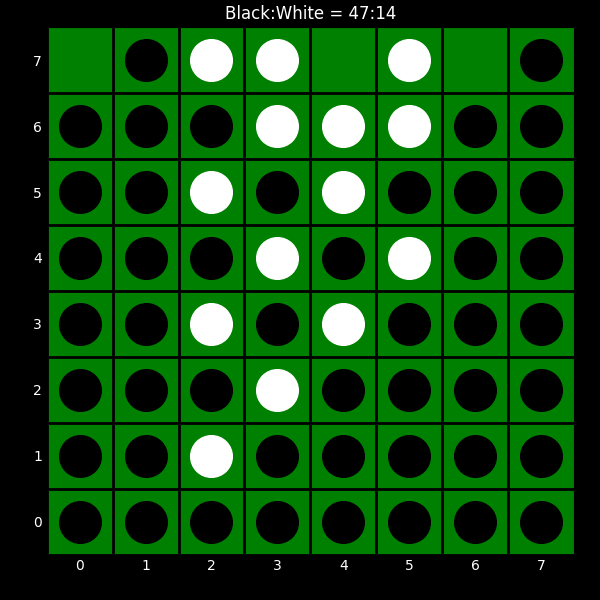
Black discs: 47
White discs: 14